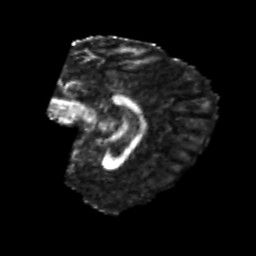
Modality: FA
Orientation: sagittal
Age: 20
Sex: female
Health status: healthy
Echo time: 0.074 s